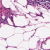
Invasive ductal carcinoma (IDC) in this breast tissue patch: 0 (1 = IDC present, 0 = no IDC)